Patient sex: M
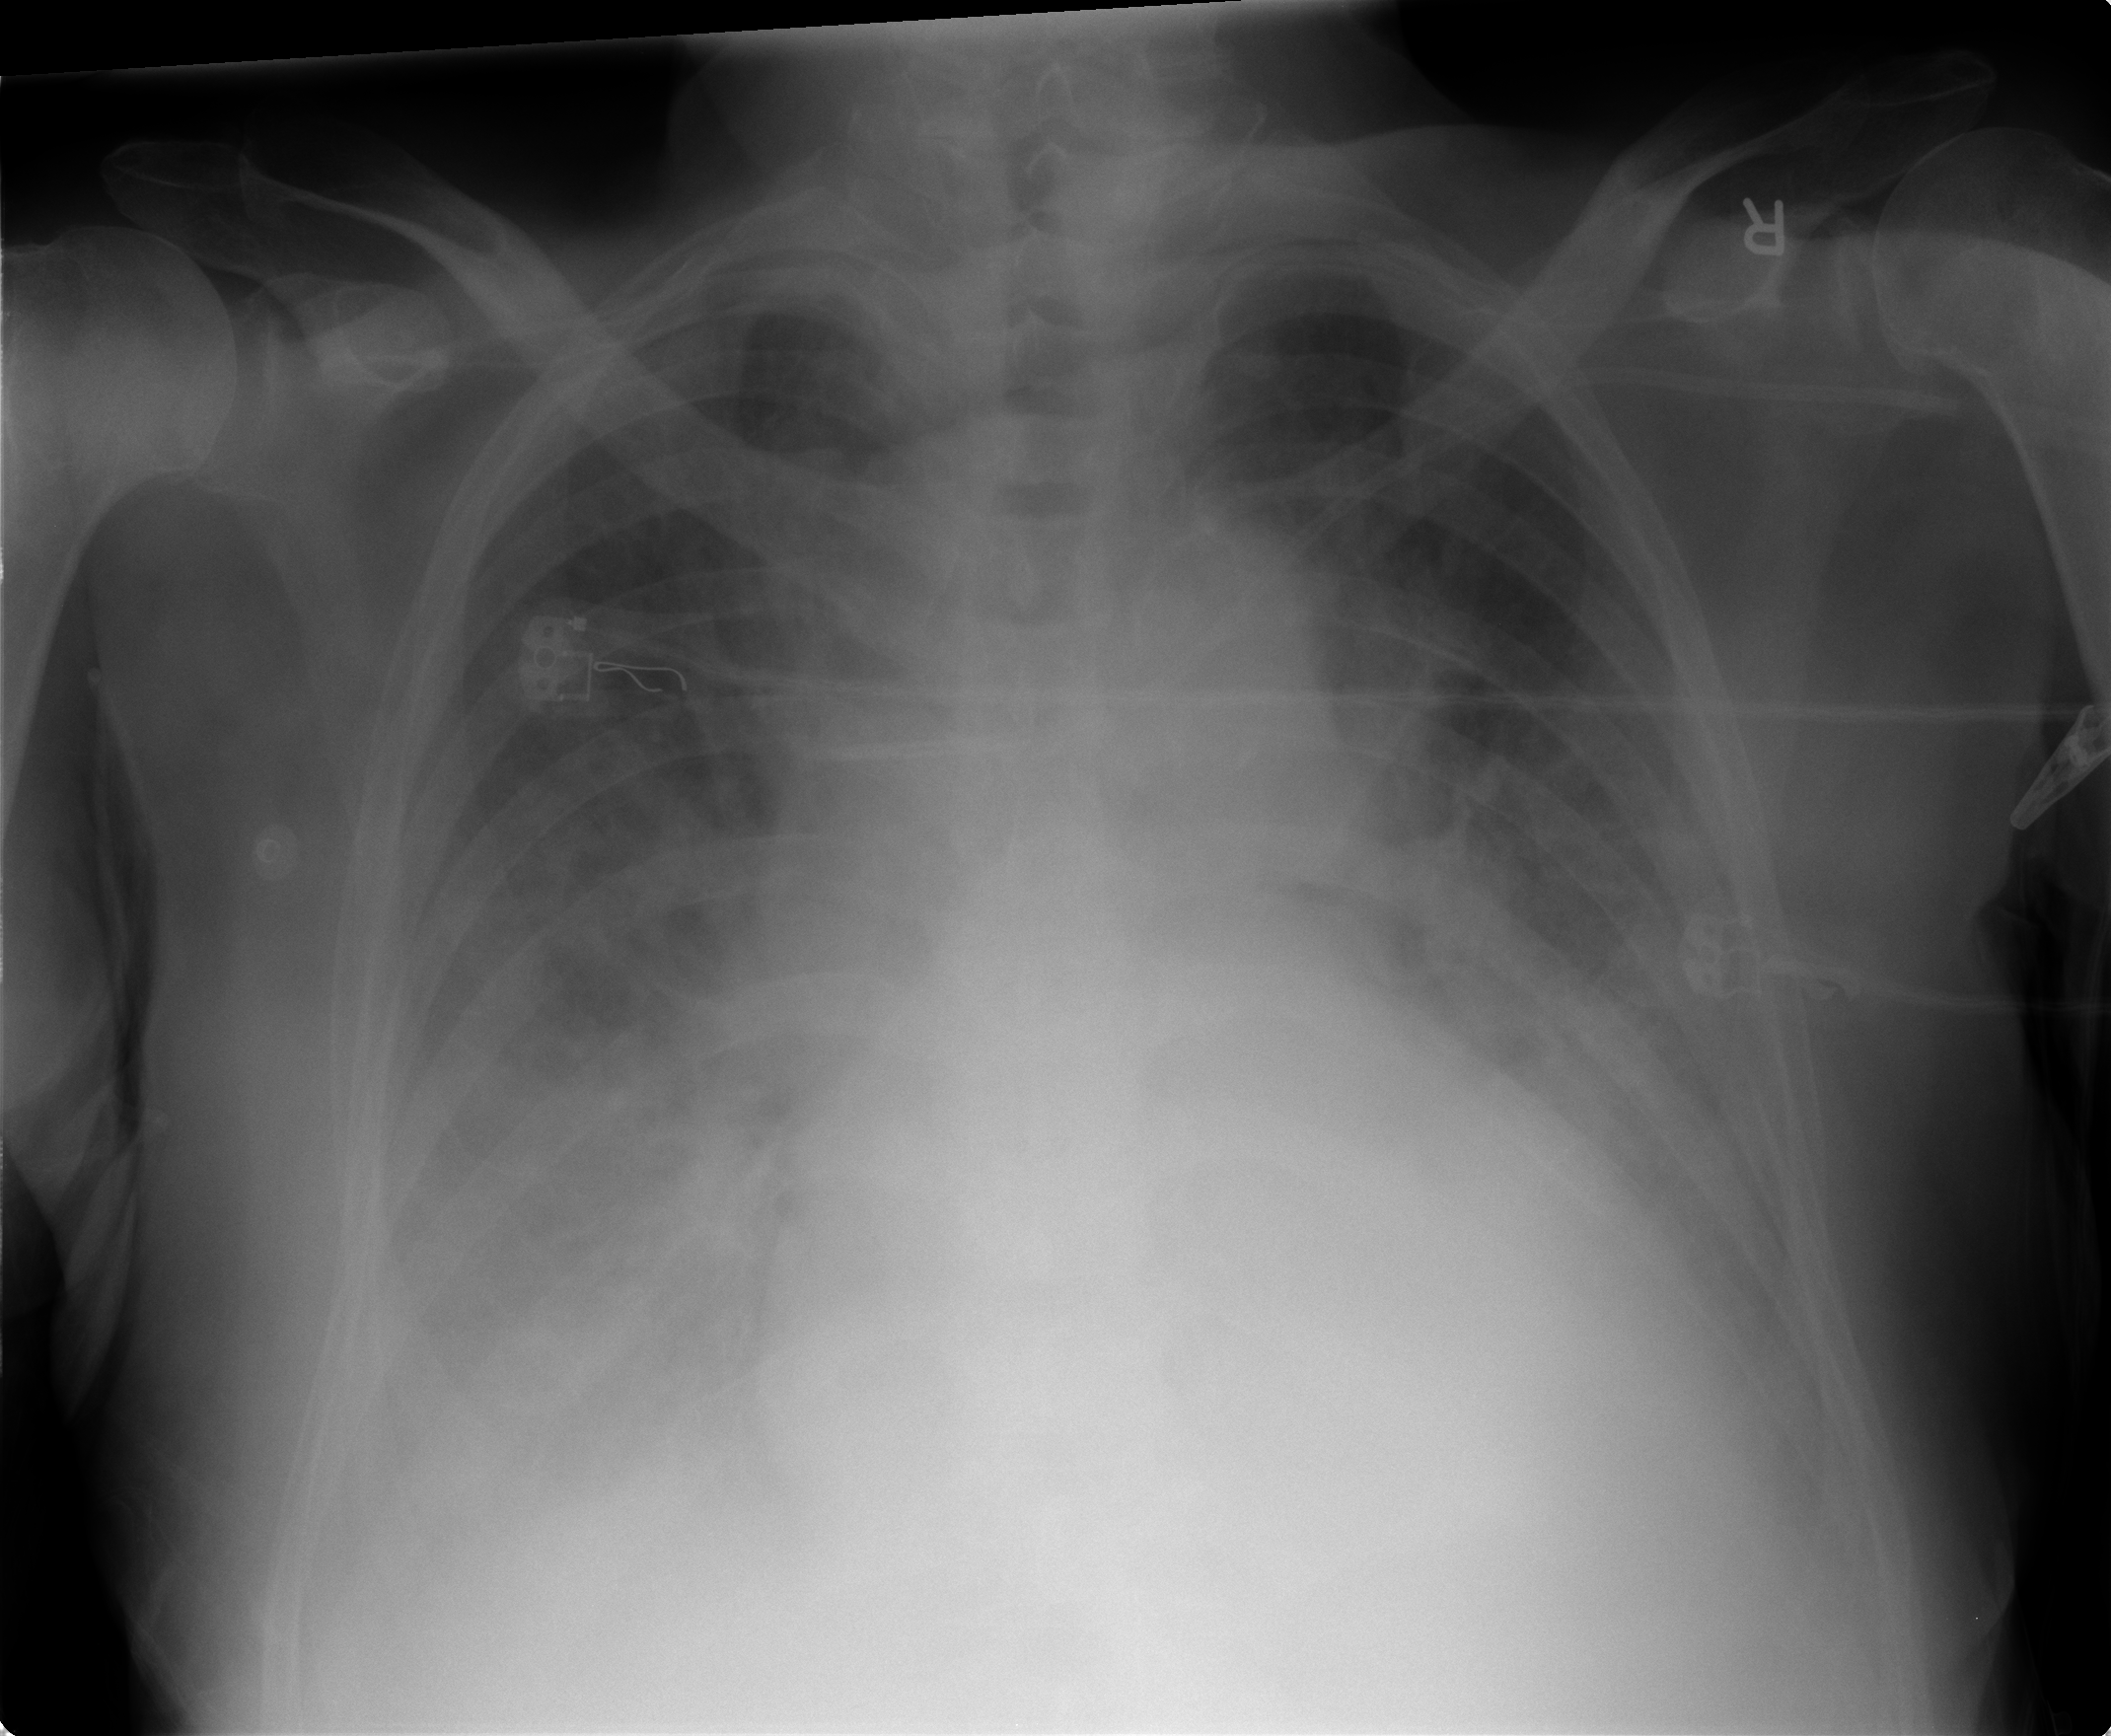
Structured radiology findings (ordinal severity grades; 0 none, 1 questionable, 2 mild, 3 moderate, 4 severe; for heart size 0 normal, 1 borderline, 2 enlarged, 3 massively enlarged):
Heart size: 2
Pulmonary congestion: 3
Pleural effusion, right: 3
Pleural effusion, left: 2
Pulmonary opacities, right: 3
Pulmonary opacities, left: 3
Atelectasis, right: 2
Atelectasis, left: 2